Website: walmart
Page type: billing-address
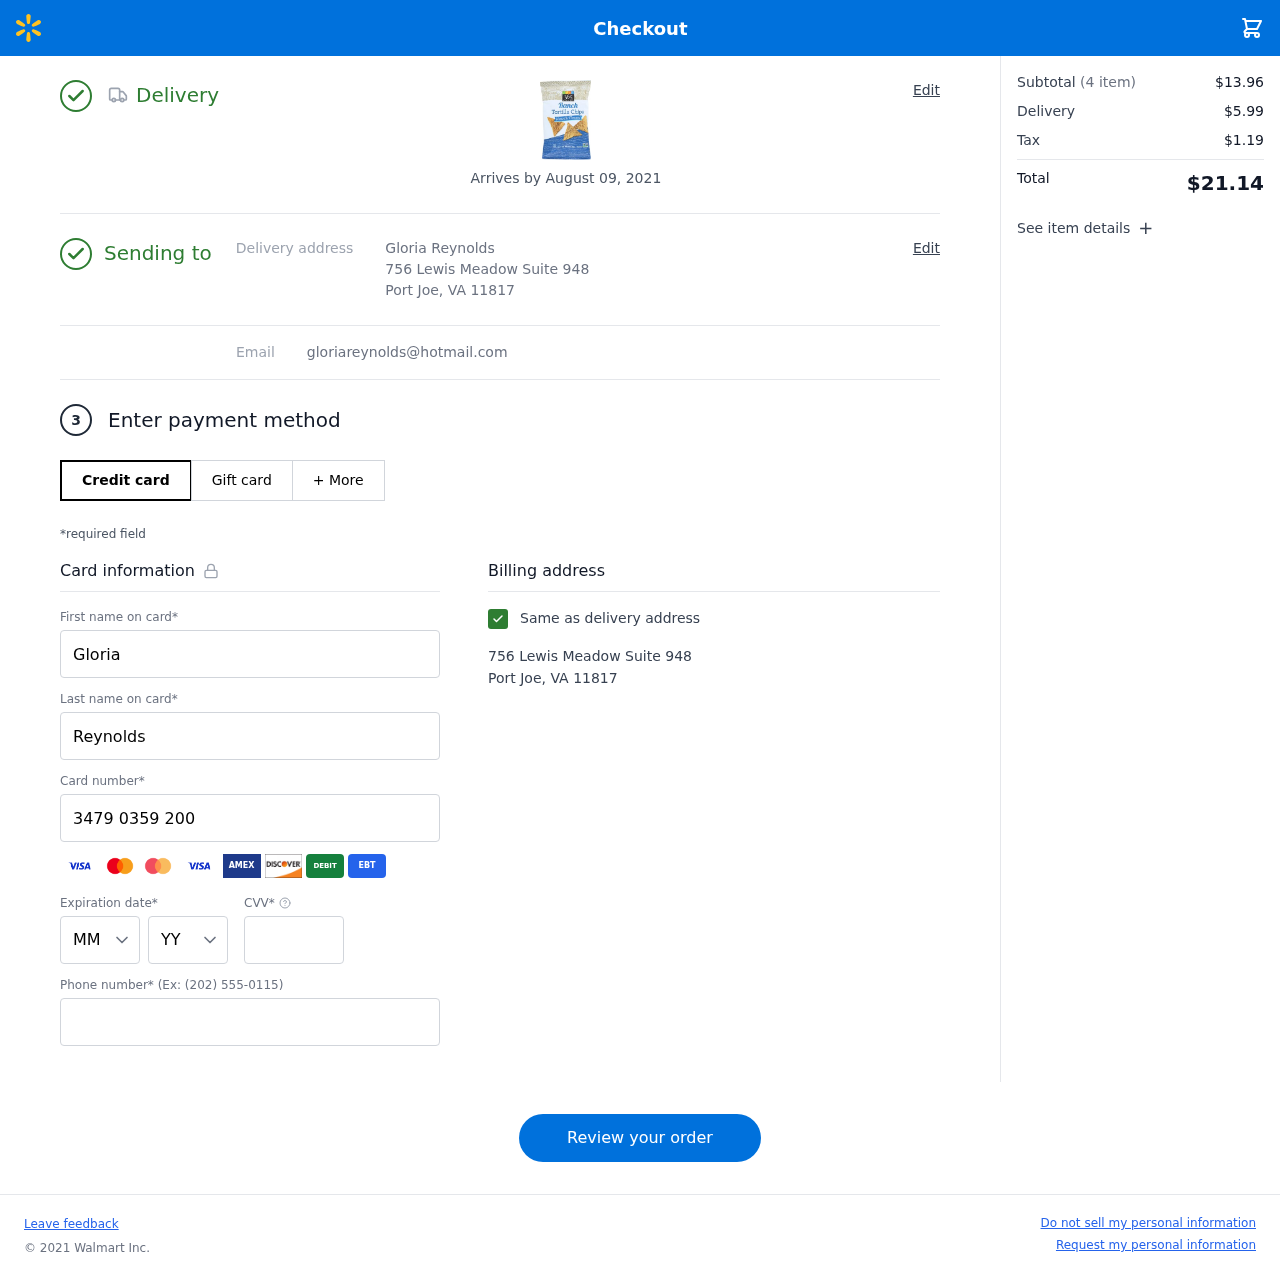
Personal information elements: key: PII_CARD_CVV
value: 1082
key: PII_CARD_EXPIRY_MONTH
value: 10
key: PII_CARD_EXPIRY_YEAR
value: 30
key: PII_CARD_NUMBER
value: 3479 0359 2006 941
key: PII_EMAIL
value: gloriareynolds@hotmail.com
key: PII_FIRSTNAME
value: Gloria
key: PII_FULLNAME
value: Gloria Reynolds
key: PII_LASTNAME
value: Reynolds
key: PII_PHONE
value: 2404789156
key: PII_STREET
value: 756 Lewis Meadow Suite 948
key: PII_CITY_STATE_ZIP
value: Port Joe, VA 11817
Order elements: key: ORDER_DELIVERY_DATE
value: Arrives by August 09, 2021
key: ORDER_NUM_ITEMS
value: (4 item)
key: ORDER_SUBTOTAL
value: $13.96
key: ORDER_SHIPPING_COST
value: $5.99
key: ORDER_TAX
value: $1.19
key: ORDER_TOTAL
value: $21.14